Field crop: maize
Growth stage: 2
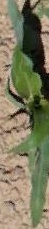
Species: maize